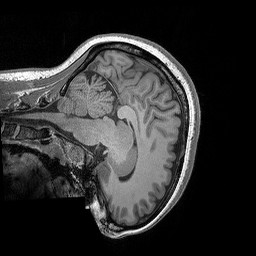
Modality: T1w
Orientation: sagittal
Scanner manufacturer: siemens
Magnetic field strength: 3 T
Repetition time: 2.3 s
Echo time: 0.00298 s